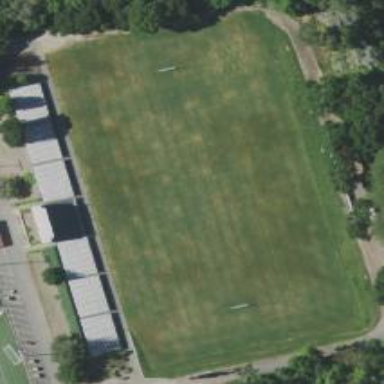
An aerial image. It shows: Stadium primarily used for rugby union matches.